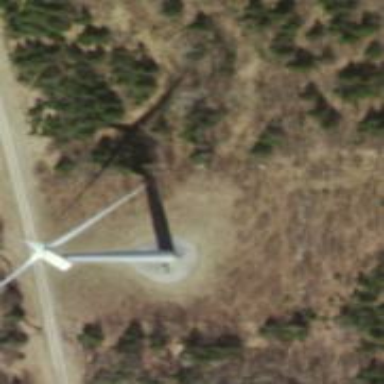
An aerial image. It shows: Wind generator using wind turbines of horizontal axis.